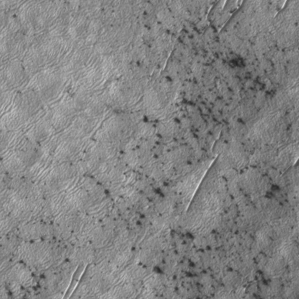
Label: frost